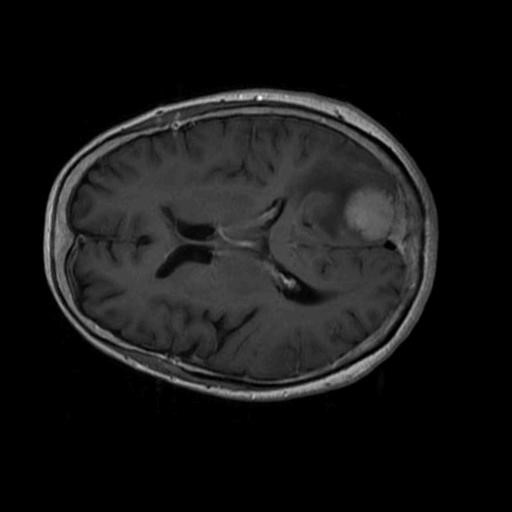
Label: brain_menin